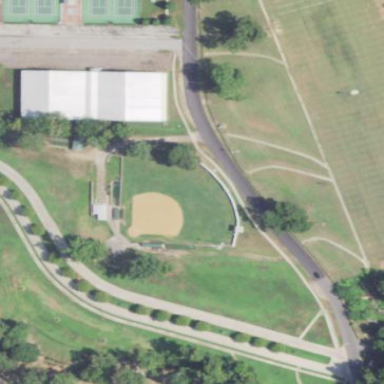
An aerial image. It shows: Baseball pitch for leisure and sports activities.